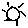
Label: sun